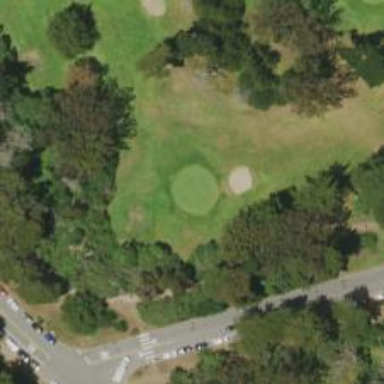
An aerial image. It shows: View of golf hole.